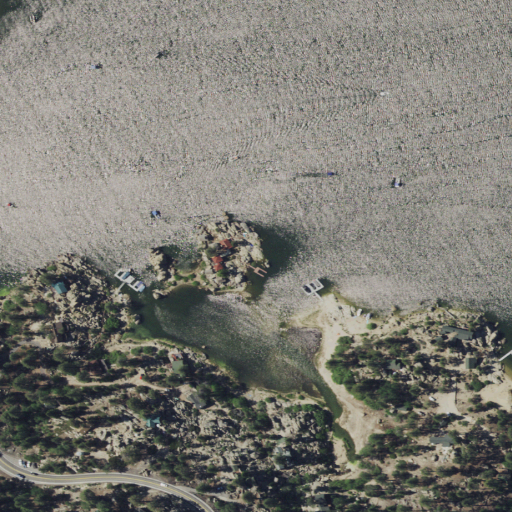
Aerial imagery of island in California named Treasure Island containing open water, medium intensity development, low intensity development, open development, evergreen forest, high intensity development, and shrub